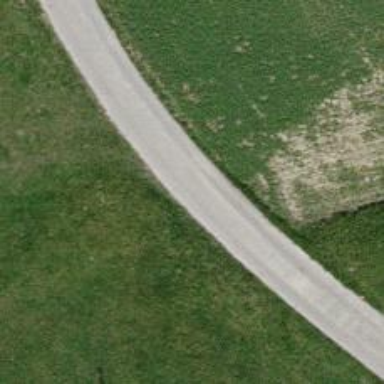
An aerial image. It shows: Well-maintained track road of grade 1.